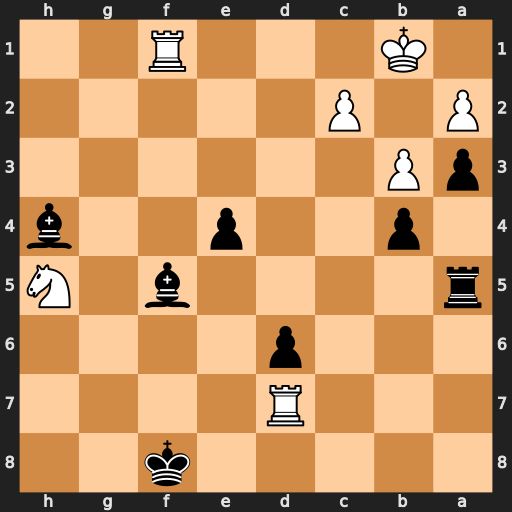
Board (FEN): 5k2/3R4/3p4/r4b1N/1p2p2b/pP6/P1P5/1K3R2
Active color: b
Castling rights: -
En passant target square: -
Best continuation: e3 Nf4 Bxd7